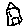
Label: house